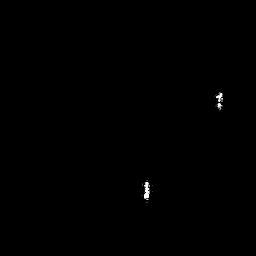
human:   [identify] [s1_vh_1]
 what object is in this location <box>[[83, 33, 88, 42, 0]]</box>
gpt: <ref>1 small ship at the right</ref>

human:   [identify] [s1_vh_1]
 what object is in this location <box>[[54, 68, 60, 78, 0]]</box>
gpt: <ref>1 small ship at the bottom</ref>